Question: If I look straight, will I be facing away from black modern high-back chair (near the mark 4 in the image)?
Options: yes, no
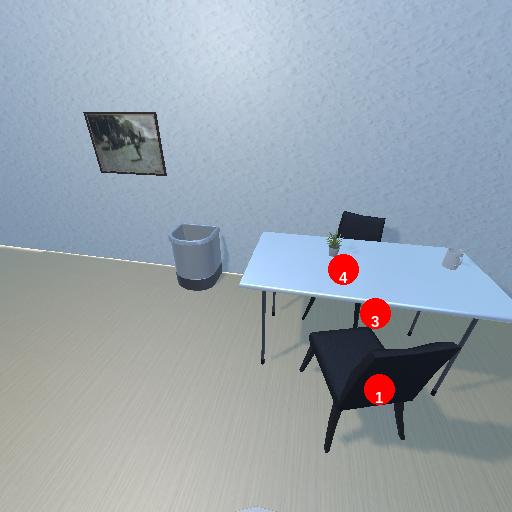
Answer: yes